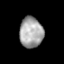
Tissue: lung
Cell type: Fibroblasts
Senescence score: 0.613
Nuclear area (px): 702
Mean DAPI intensity: 165.56